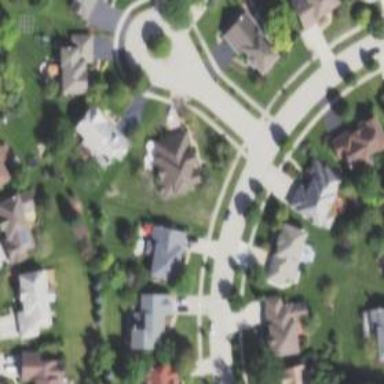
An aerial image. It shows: Residential road.